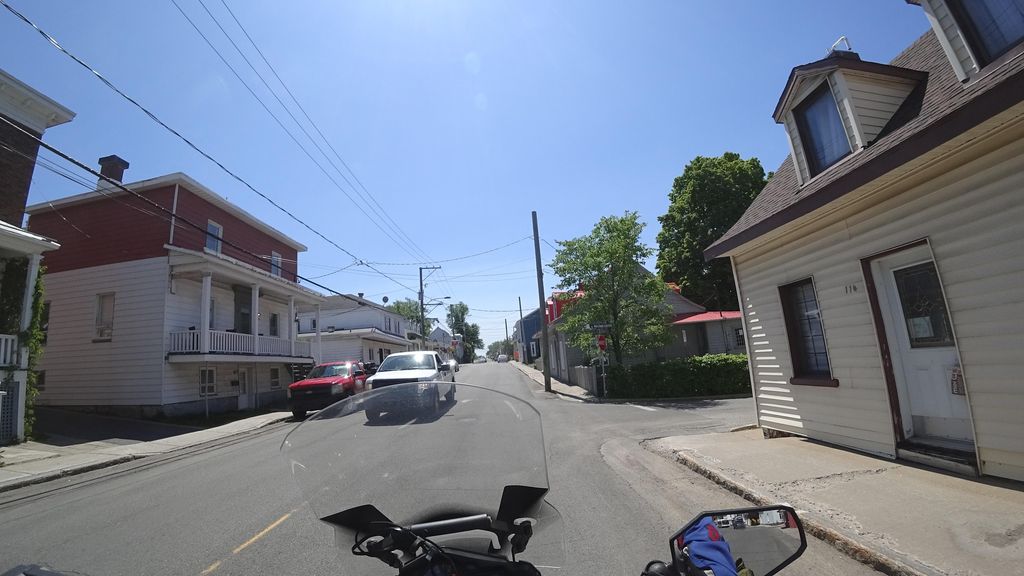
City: quebec_city